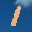
Label: 1